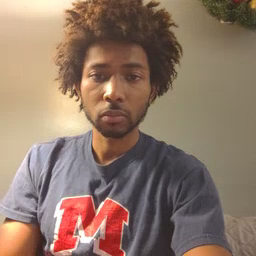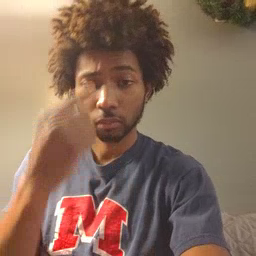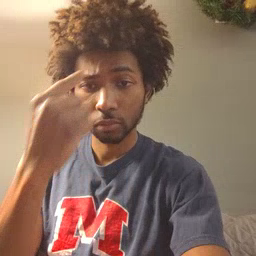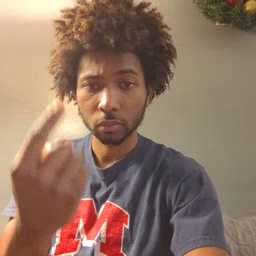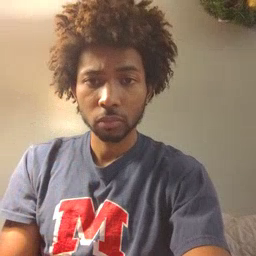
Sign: penny